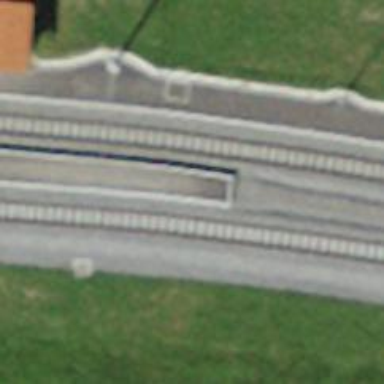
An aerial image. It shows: Railway stop with public transport stop position.